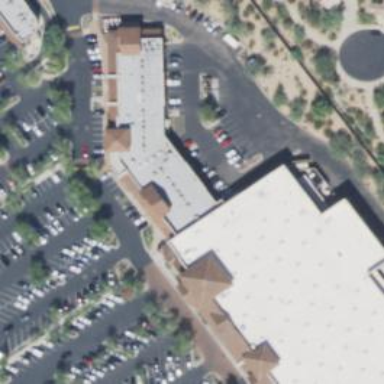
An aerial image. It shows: Retail building.